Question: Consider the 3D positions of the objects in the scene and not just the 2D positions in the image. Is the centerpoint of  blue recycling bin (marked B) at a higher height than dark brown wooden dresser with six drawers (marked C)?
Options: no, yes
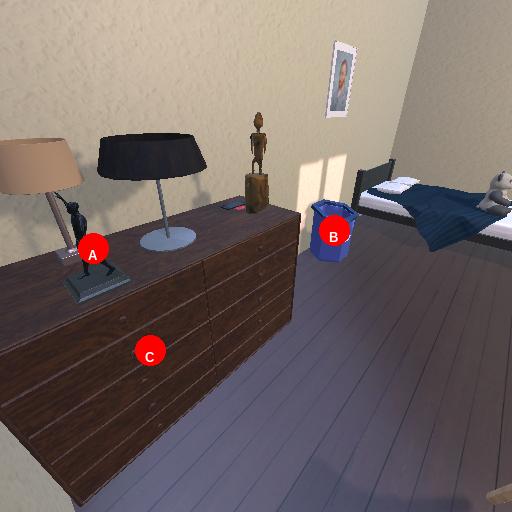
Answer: no